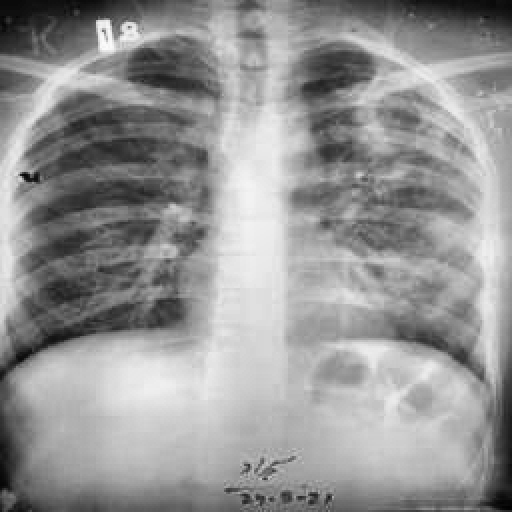
Finding: TUBERCULOSIS